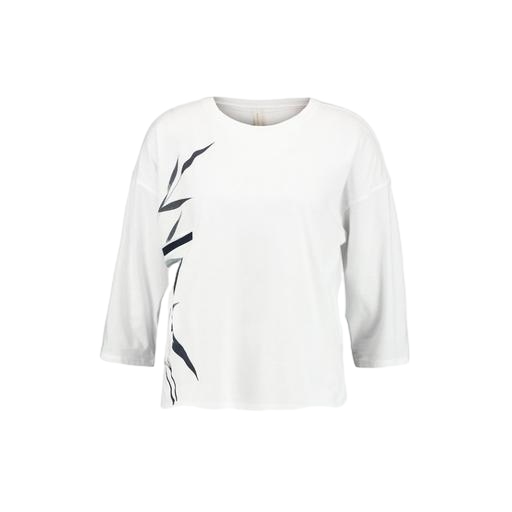
white graphic jersey t-shirt, white abstract graphic t-shirt, graphic t-shirt, white background